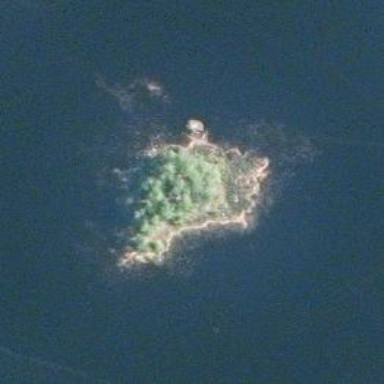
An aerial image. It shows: Islet covered with woodland. The area is classified as forest land.